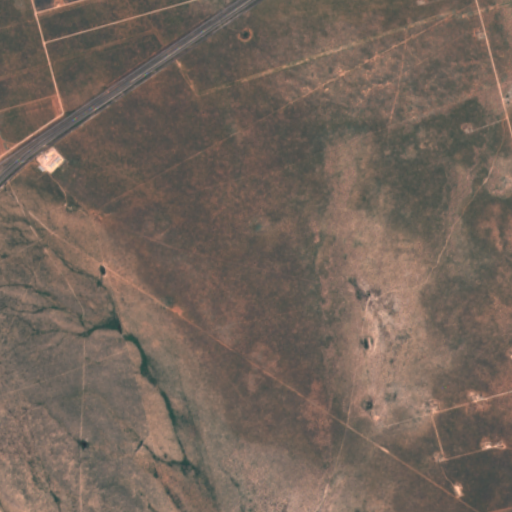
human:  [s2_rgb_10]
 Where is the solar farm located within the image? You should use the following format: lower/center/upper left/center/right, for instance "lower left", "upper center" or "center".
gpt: The solar farm is located in the upper left of the image.
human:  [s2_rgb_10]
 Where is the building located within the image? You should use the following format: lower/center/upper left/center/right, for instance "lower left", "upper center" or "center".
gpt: The building is located in the upper left of the image.
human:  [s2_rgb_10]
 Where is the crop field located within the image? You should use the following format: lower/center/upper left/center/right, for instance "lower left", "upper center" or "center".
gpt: There is no crop field in the image.